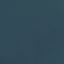
Land use / land cover class: SeaLake